Question: I am working on getting my preferences screen setup, but I can't seem to get my preference activity working right.
I created a new blank activity called 'SettingsActivity' that extends 'PreferenceActivity' and removed 'setContentView(R.layout.activity_settings);' from the 'onCreate' method, and replaced it with 'addPreferencesFromResource(R.xml.preferences);'.
In my main activity class, I setup a new intent to call my 'SettingsActivity' class when I clicked the settings button that android creates by default.
I added a test item to my 'preferences.xml' and ran it with this result. What happened to my Nav bar? Do I have to do something to add it? Android Studio shows that 'addPreferencesFromResource' is deprecated. What am I supposed to do?

MainActivity method that calls SettingsActivity
'''
@Override
public boolean onOptionsItemSelected(MenuItem item) {
// Handle action bar item clicks here. The action bar will
// automatically handle clicks on the Home/Up button, so long
// as you specify a parent activity in AndroidManifest.xml.
int id = item.getItemId();
//noinspection SimplifiableIfStatement
if (id == R.id.action_settings) {
Intent intent = new Intent(this, SettingsActivity.class);
startActivity(intent);
return true;
}
return super.onOptionsItemSelected(item);
}
'''
SettingsActivity
'''
public class SettingsActivity extends PreferenceActivity {
@Override
protected void onCreate(Bundle savedInstanceState) {
super.onCreate(savedInstanceState);
addPreferencesFromResource(R.xml.preferences);
}
'''
Here is my preferences.xml
'''
<?xml version="1.0" encoding="utf-8"?>
<PreferenceScreen
xmlns:android="http://schemas.android.com/apk/res/android"
android:layout_width="match_parent"
android:layout_height="match_parent">
<CheckBoxPreference
android:key="test check box"
android:title="Test"
android:defaultValue="false"/>
</PreferenceScreen>
'''
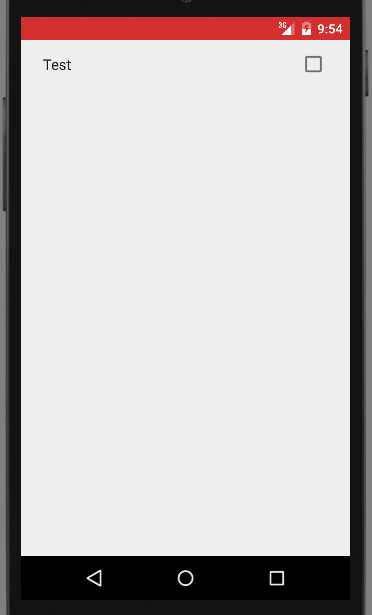
Answer: From API 11 you should switch to <URL>.
'''
public static class SettingsFragment extends PreferenceFragment {
@Override
public void onCreate(Bundle savedInstanceState) {
super.onCreate(savedInstanceState);
// Load the preferences from an XML resource
addPreferencesFromResource(R.xml.preferences);
}
...
}
public class SettingsActivity extends ActionBarActivity {
@Override
protected void onCreate(Bundle savedInstanceState) {
super.onCreate(savedInstanceState);
// Display the fragment as the main content.
getFragmentManager().beginTransaction()
.replace(android.R.id.content, new SettingsFragment())
.commit();
}
}
'''
Source: <URL>